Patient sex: M
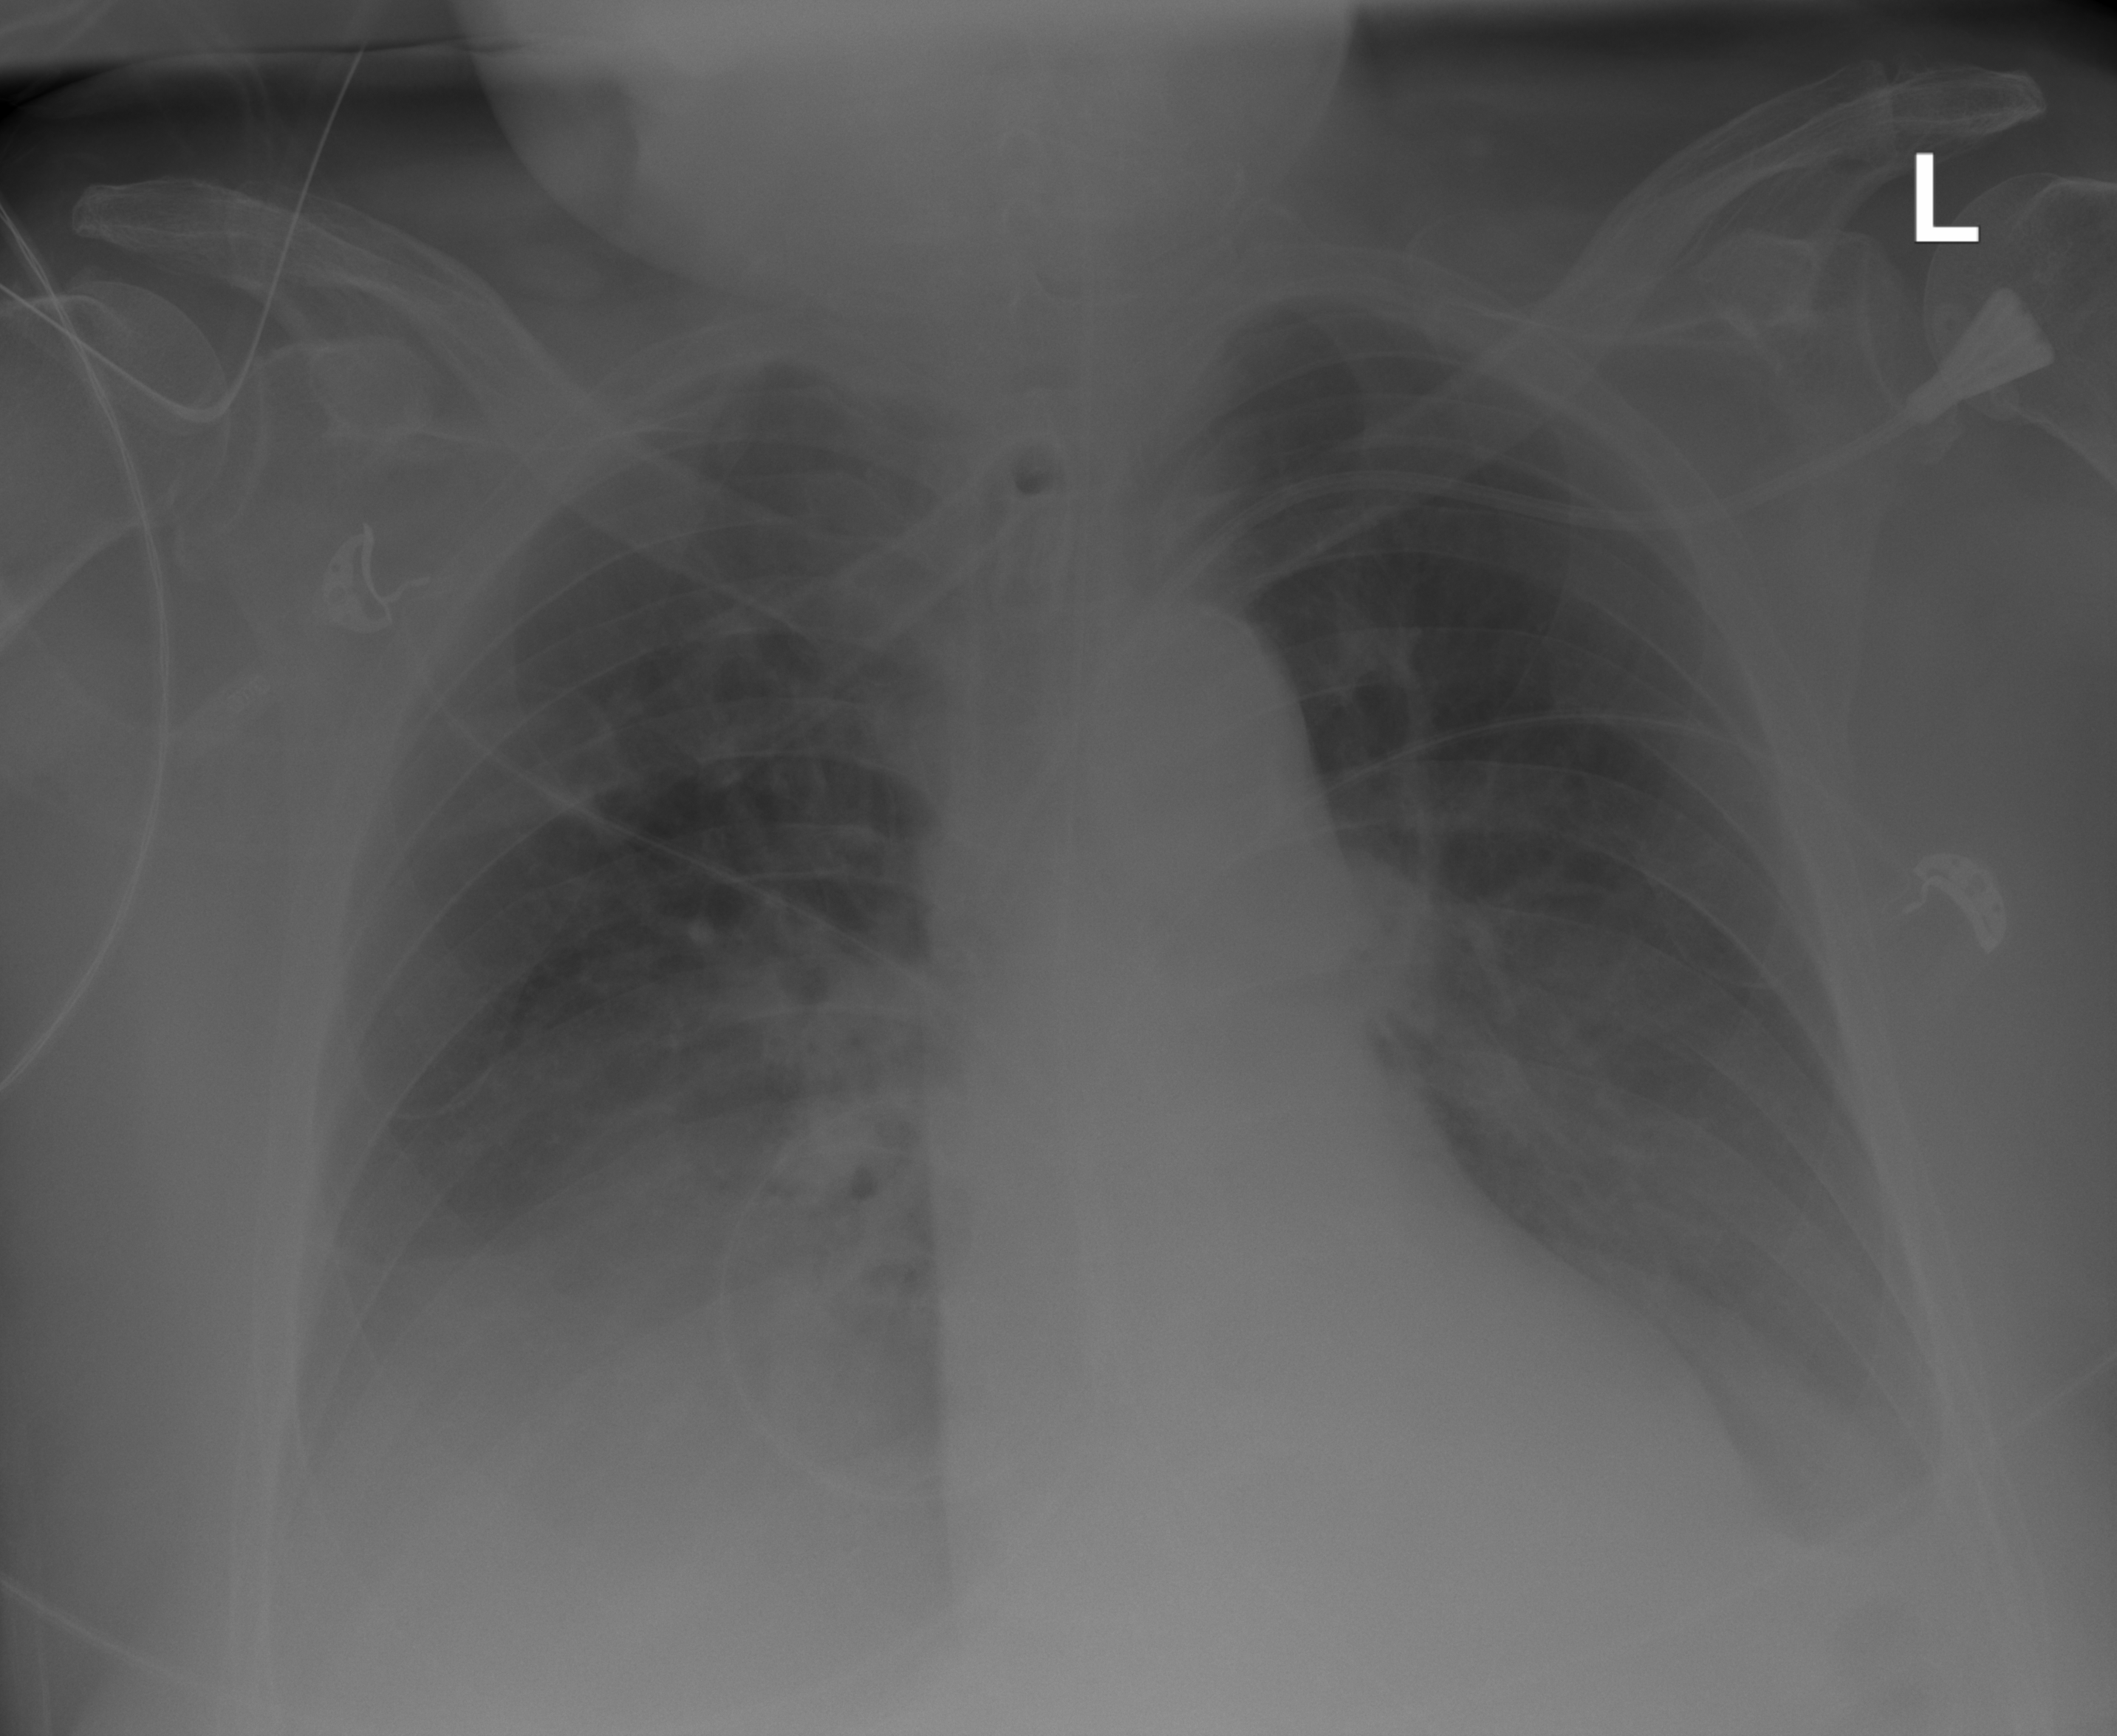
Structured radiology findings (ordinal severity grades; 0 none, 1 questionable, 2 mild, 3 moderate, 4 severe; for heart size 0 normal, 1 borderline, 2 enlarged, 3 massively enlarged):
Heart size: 1
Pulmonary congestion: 2
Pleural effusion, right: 2
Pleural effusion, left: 2
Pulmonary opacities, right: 2
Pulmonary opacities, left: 0
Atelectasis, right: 3
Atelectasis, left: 2